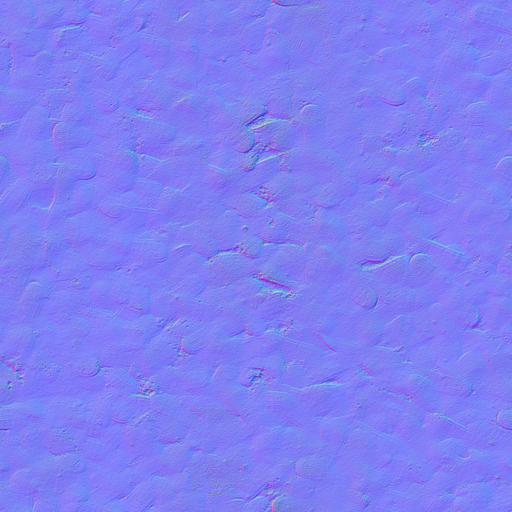
cold flat ice snow steps stomped winter